Interaction volume radius: 10 \u00c5
Interaction volume height: 40 \u00c5
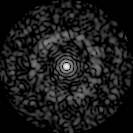
Disorder parameter: 0.8362